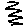
Label: zigzag